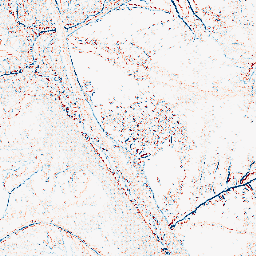
Category: edge_preserving
Decomposition family: median
Decomposition parameters: size: 3
Upsampling method: sinc_hamming
Upsampling parameters: scale: 4
kernel_size: 4
Upsampling scale: 4